Question: I need to make a bar graph where the data is divided into bins.
My data looks like this:
'''
1.0 5
1.2 4
2.4 1
4.3 6
5.2 10
'''
Then on the X axis I want to have the value of time, like: [1-4), [4-5), etc. (depending on the data in the csv file).
On the Y axis I want to have a number of occurrences, like 10, 16, etc.
I have written this R code:
'''
dataset <- read.csv("/Users/MNeptune/Documents/workspace R/BarPlot/times.csv")
dataset <- data.matrix(dataset, rownames.force = NA)
time <- dataset[,1]
occurence <- dataset[,2]
min <- min(time);
max <- max(time);
# Creo i bin
Groups <- cut(x = time, breaks = seq(from = min, to = max, by = 2))
Groups <- data.matrix(Groups, rownames.force = NA)
# Raggruppo i dati nei bin
Bygroup = tapply(occurence, Groups, sum)
# Faccio il plot dei bin
barplot(height = Bygroup, xlab = "time", ylab = "occurence")
'''
But the code does not bin the data correctly (wrong number and not in just order). Where is the problem?
Thanks of eipi10 I have obtain this (bin lenght of 0.01):

Now the problem is how to read the X axis label, because I need to read the valure of local minima.
How i can put a "scale bar" like Y axis ?
Ok i can't put the exact value of all bin, but at least one everey 0.5?
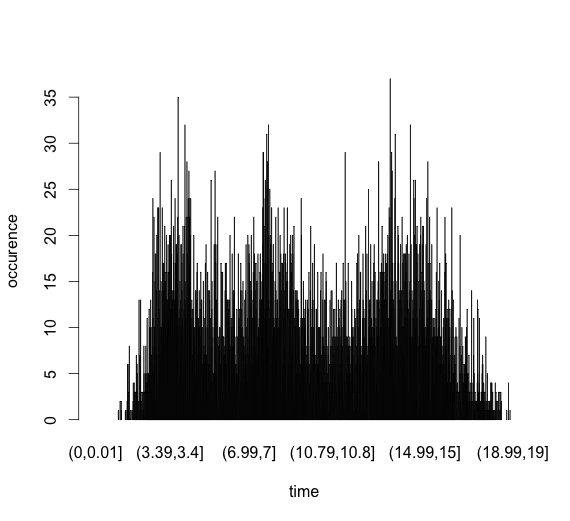
Answer: You can see what's going wrong if you do the following:
'''
seq(from=1.0, to=5.2, by=2)
[1] 1 3 5
cut(c(1.0,1.2,2.4,4.3,5.2), breaks=seq(from=1.0, to=5.2, by=2))
[1] <NA> (1,3] (1,3] (3,5] <NA>
Levels: (1,3] (3,5]
'''
In other words, 'seq' stops at the highest value less than 5.2, which is 5, so you miss the row with 'time'=5.2. In addition, 'cut', by default, excludes the low end of the value range, so you miss that as well when you use the lowest value of 'time' as the low end of the 'cut' range.
Here's a reworking of your code to get the plot you're looking for:
'''
dat=read.table(text="time occurence
1.0 5
1.2 4
2.4 1
4.3 6
5.2 10", header=TRUE)
# Creo i bin
dat$Groups <- cut(x=dat$time, breaks=seq(from=0, to=ceiling(max(dat$time)), by = 2))
# Raggruppo i dati nei bin
Bygroup = tapply(dat$occurence, dat$Groups, sum)
# Faccio il plot dei bin
barplot(height = Bygroup, xlab = "time", ylab = "occurence")
'''

If you want different breaks, you can of course adjust the 'breaks' argument of 'cut'. In particular, note the 'right' argument to 'cut', which allows you to choose whether you want the break intervals to be closed on the left or the right. 'right=TRUE' is the default, which is why the first row of your data was excluded from 'Groups' in your original code.
: To answer your follow-up question, you can find the bin of the minimum value of 'Bygroup' as follows:
'''
names(Bygroup)[which.min(Bygroup)]
[1] "(2,4]"
'''
If you want to rank the 'Bygroup' values to find the lowest, next lowest, etc. you can use 'rank', which returns the rank of each value:
'''
rank(Bygroup)
(0,2] (2,4] (4,6]
2 1 3
'''